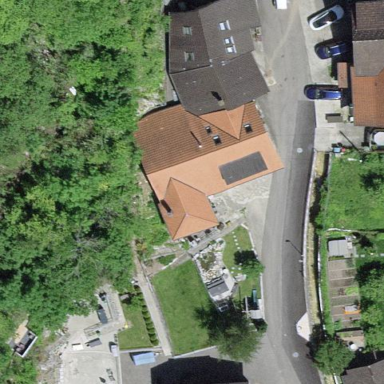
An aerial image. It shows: Semi-detached house.